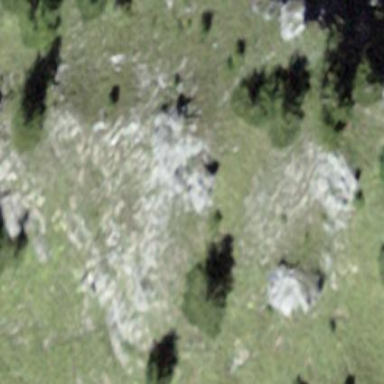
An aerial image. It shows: Landscape dominated by bare rock.